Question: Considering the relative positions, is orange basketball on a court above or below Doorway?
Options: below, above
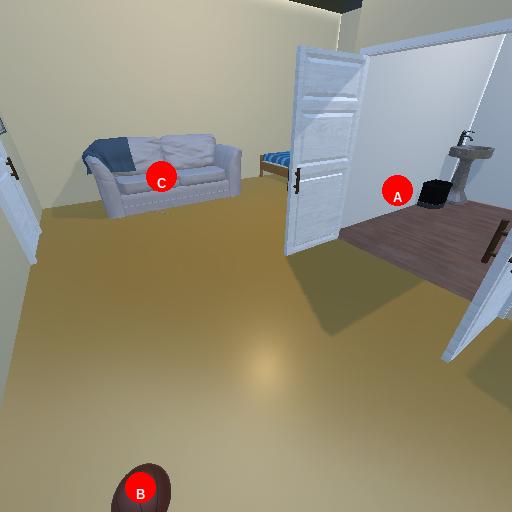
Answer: below